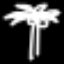
Label: palm tree